Field crop: maize
Growth stage: 2
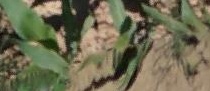
Species: maize